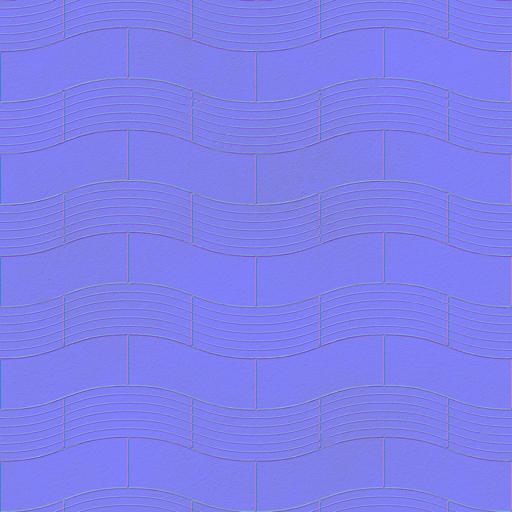
grey paving stones tiled tiles waves